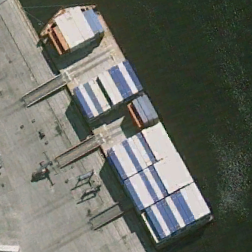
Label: Container_ship